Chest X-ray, AP view. Patient: 41 years old, sex F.
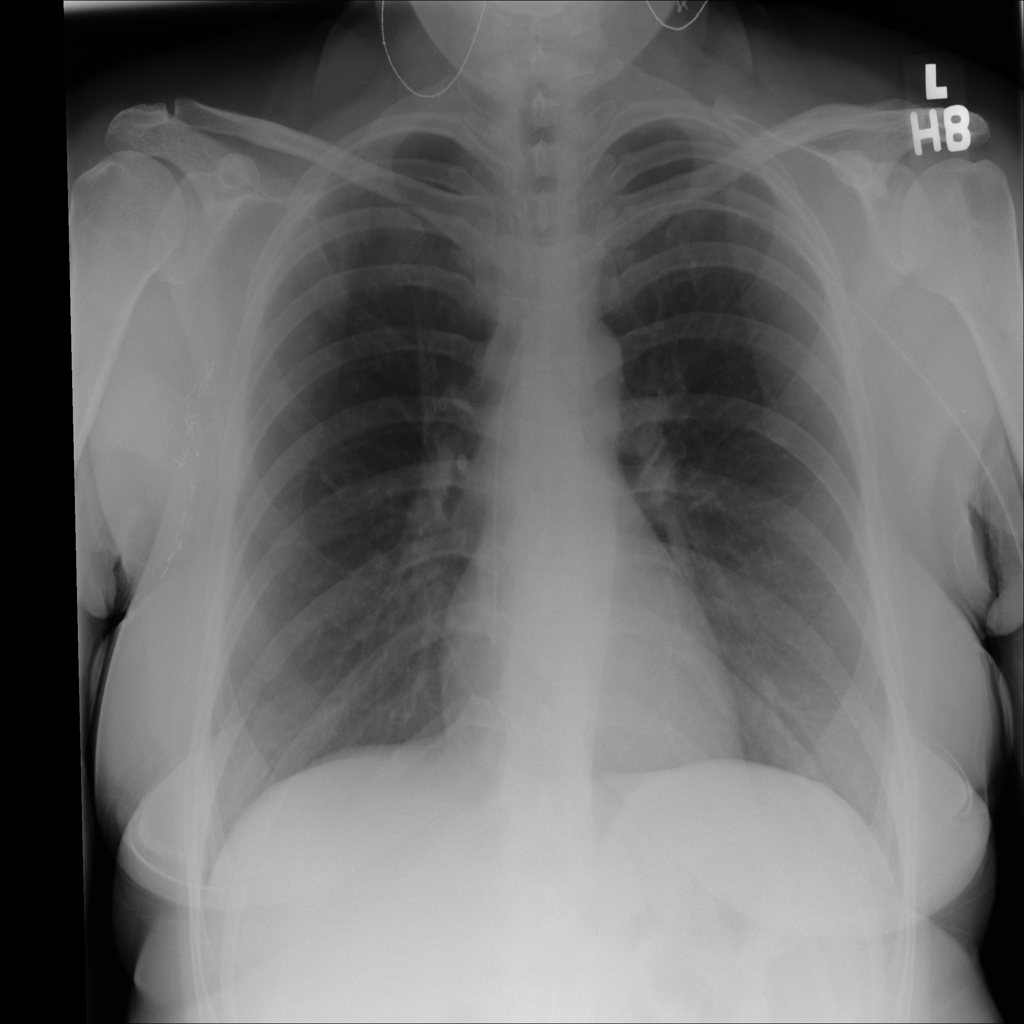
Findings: No Finding